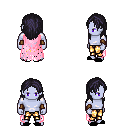
a pixel art fantasy rpg character, male body template, dark elf, purple skin, pink tattered cape, gold greaves, raven long hairstyle, cloth bracers, black slippers, four views (front, back, left, right), 2x2 character sprite sheet, small pixel art, hard edges, no anti-aliasing